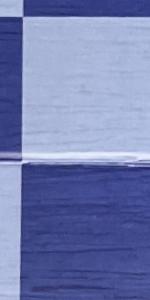
Label: Empty